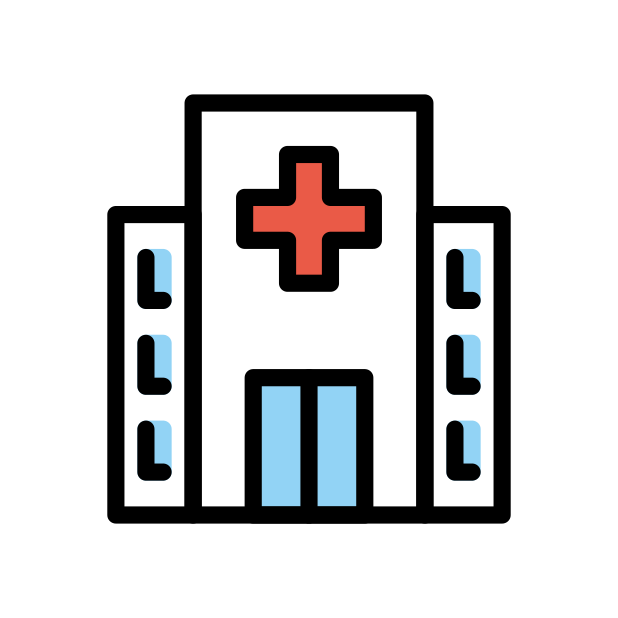
Emoji: 🏥
Name: hospital
Unicode: 0x1f3e5